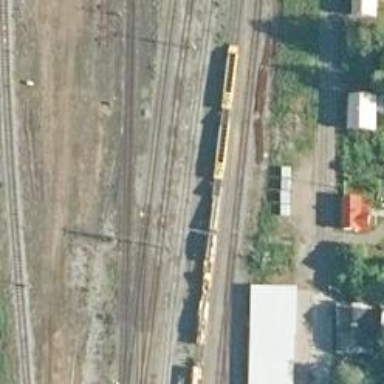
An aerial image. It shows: Railway with continuous electrified contact line.